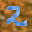
Label: 2